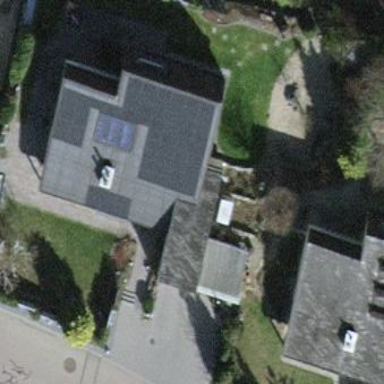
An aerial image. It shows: Solar photovoltaic panel generator.